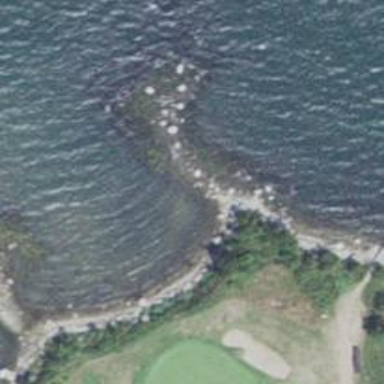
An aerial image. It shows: Natural rock reef.